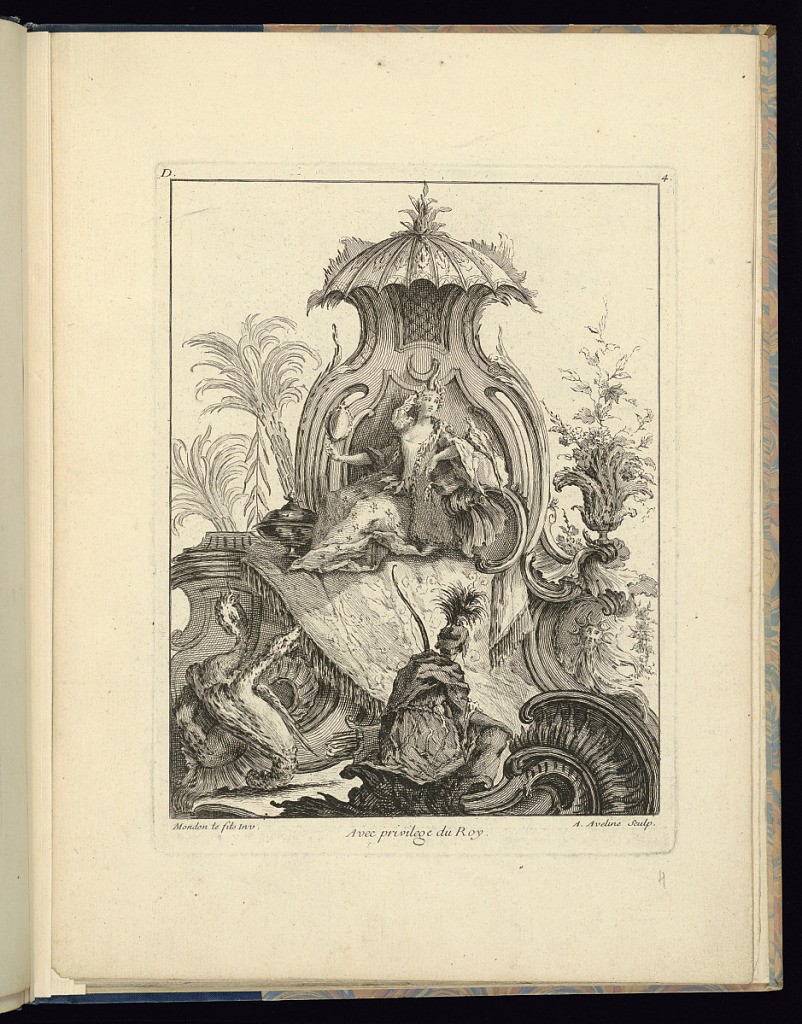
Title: Ornament Design with Figures
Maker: François-Thomas Mondon, French, 1709 – 1755
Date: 1736
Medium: Etching and engraving on laid paper
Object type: Print
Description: A chinoiserie (European decorative arts and architectural style inspired by fanciful ideas of China and East Asia) ornament print with a central female figure seated on a fantastical throne, with a bird on her arm, in a landscape, surrounded by rocaille ornament, a flowering vase, a lidded vase, and palm leaves, with a figure and fantastical creature in the foreground. The throne is topped with a canopy. The ornament features scrolling leaves, shells, c-scrolls, fleurons, fretwork, feathers, and fluting. The male figure in the foreground is crouching below the throne, wearing a helmet with feathers, and holding a bow. The plate is numbered and signed.